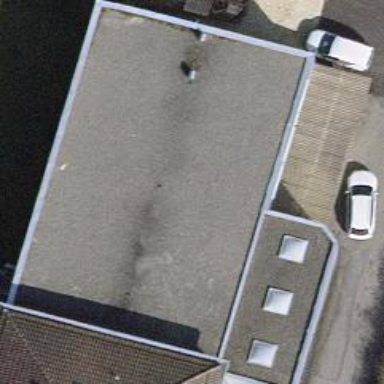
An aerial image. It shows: Industrial building.